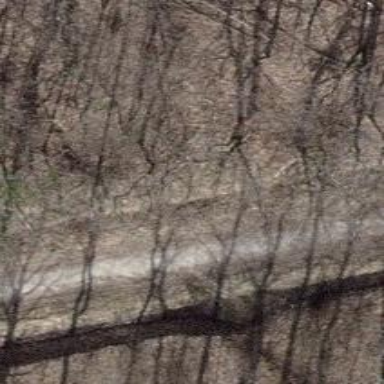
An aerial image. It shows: Gravel track with grade 2 quality.